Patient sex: M
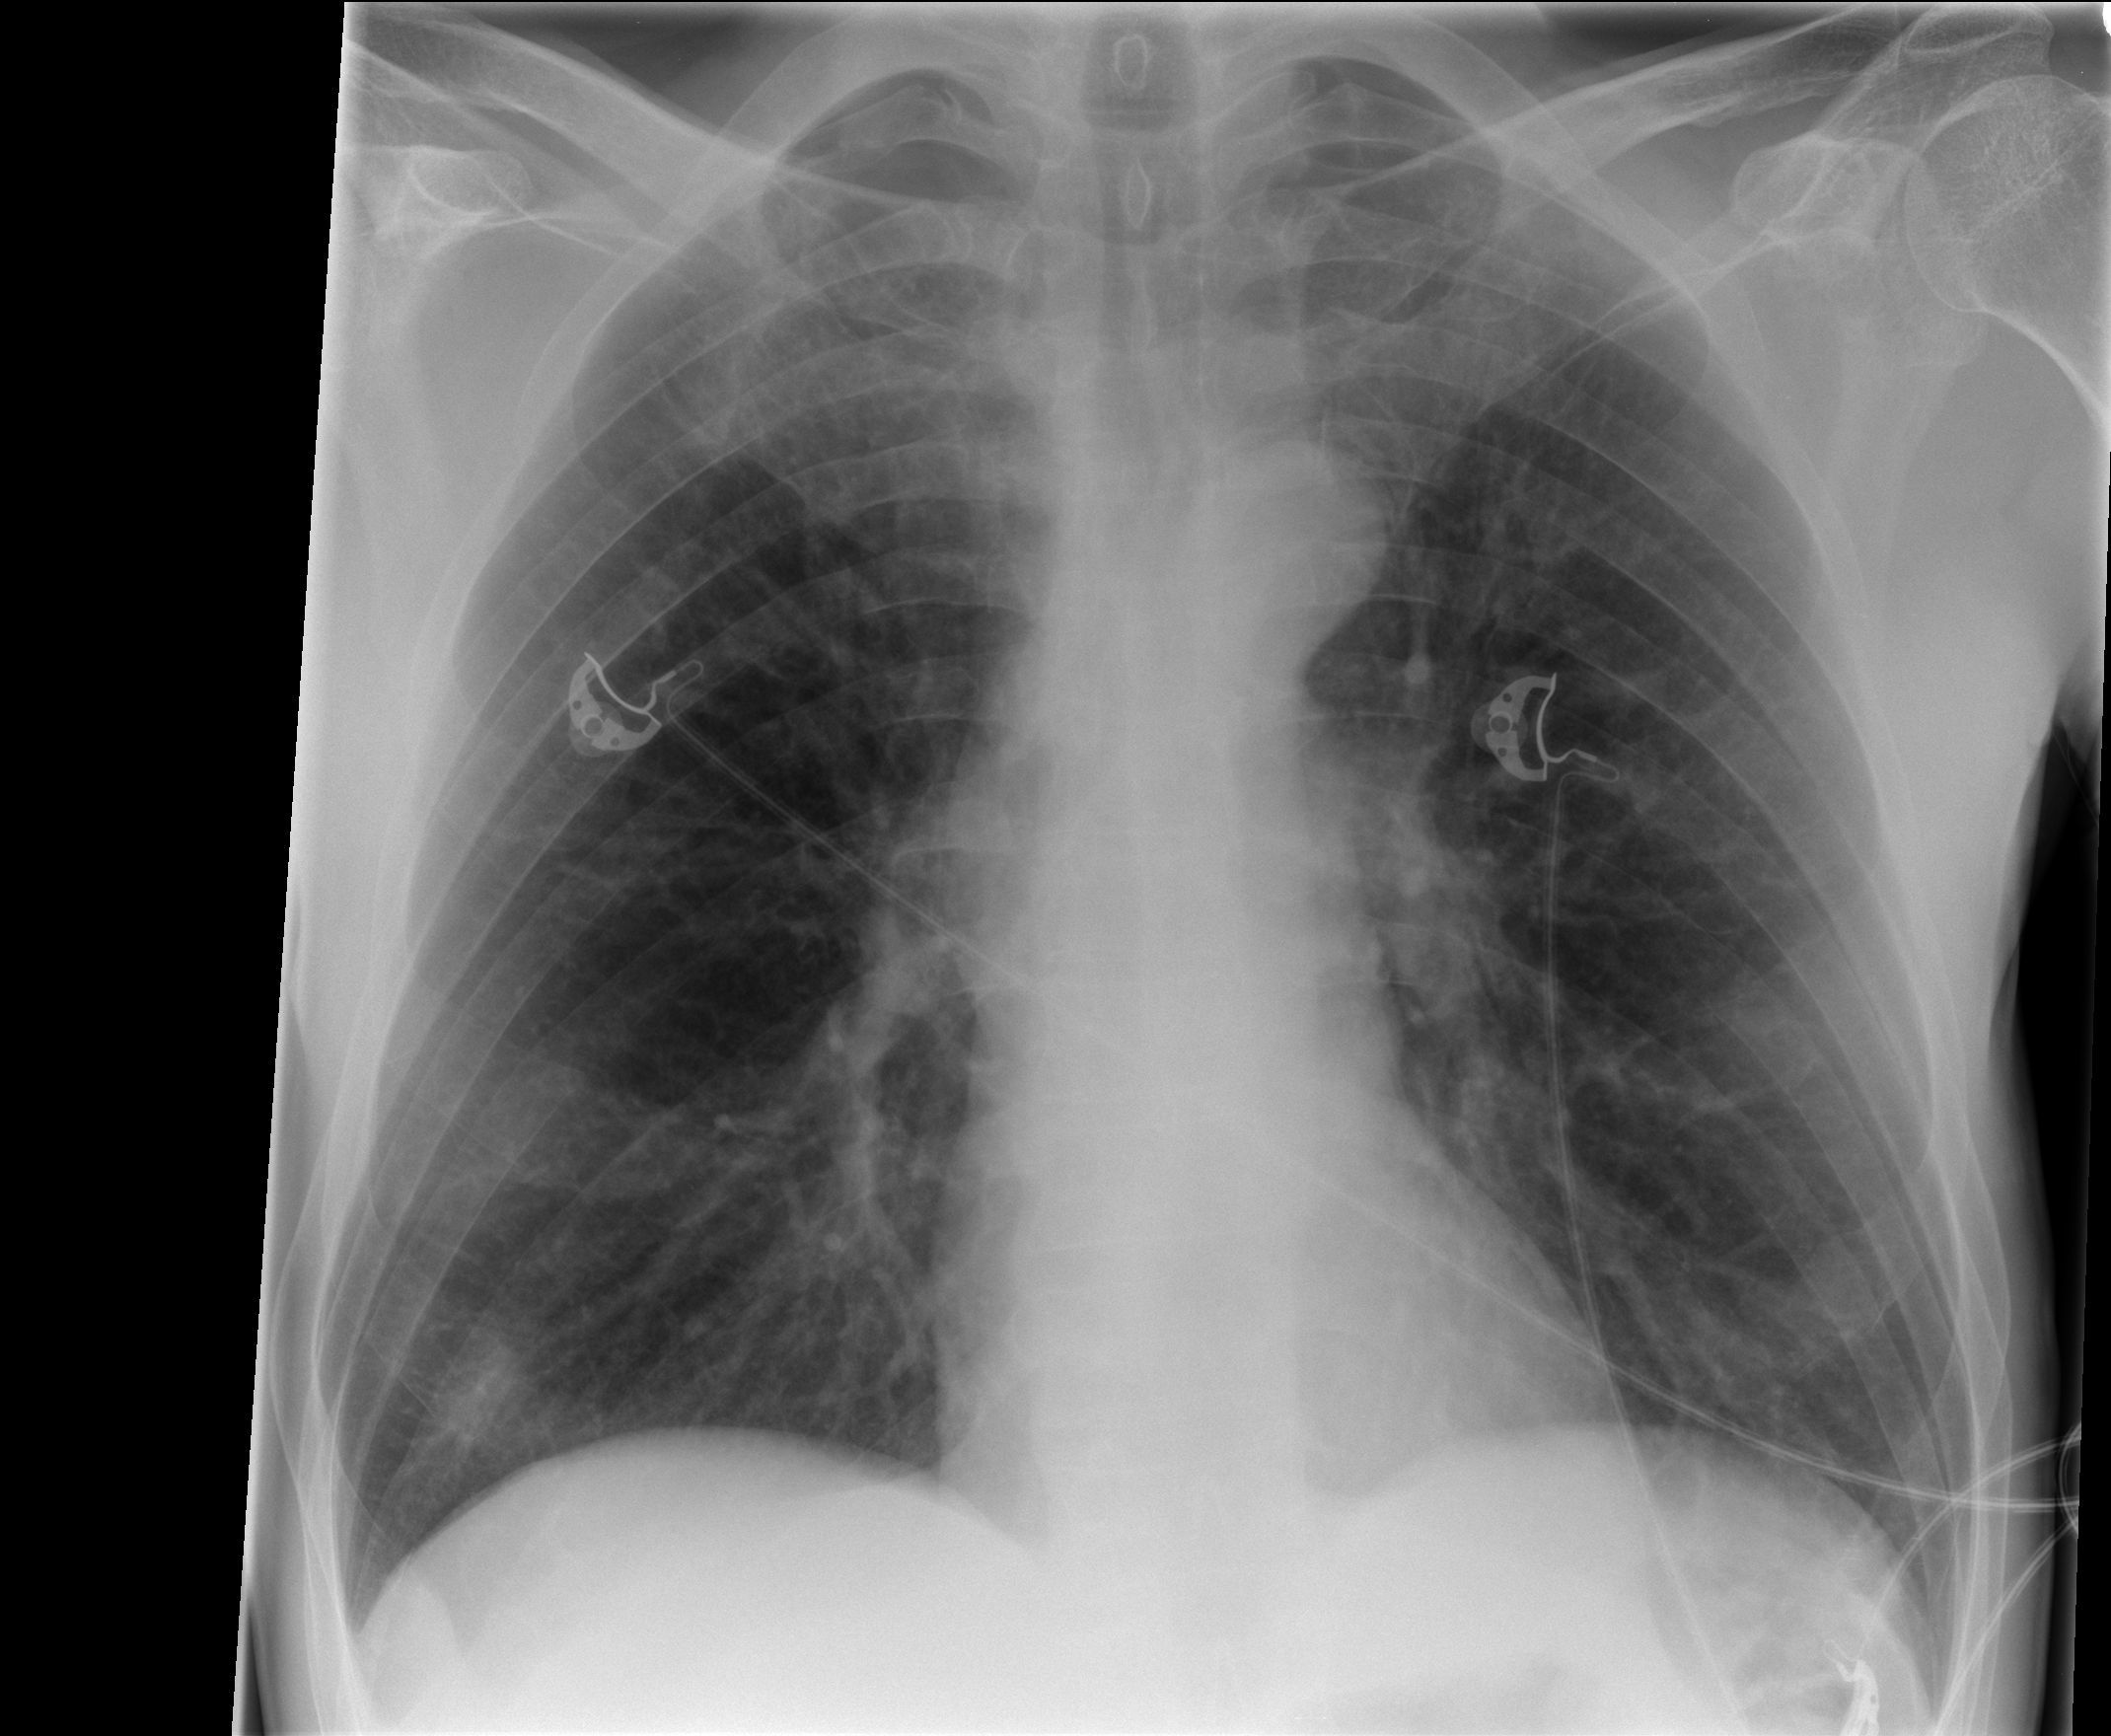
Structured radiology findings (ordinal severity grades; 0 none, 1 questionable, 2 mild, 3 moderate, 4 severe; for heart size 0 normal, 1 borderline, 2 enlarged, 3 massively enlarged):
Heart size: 0
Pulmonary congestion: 0
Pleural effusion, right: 0
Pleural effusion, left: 0
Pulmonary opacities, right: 0
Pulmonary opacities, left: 0
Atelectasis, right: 2
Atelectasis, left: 0